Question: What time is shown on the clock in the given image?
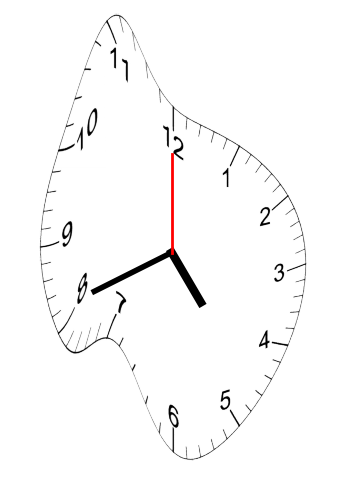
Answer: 04:41:00